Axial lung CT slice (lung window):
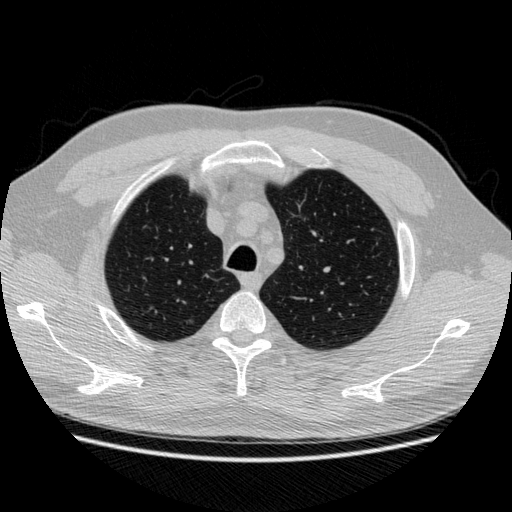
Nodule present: no